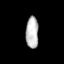
Tissue: lung
Cell type: Epithelial cells
Senescence score: 0.5591
Nuclear area (px): 397
Mean DAPI intensity: 184.977